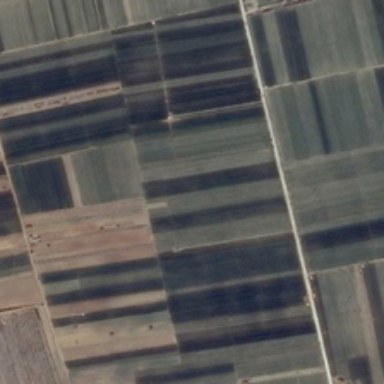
Many pieces of farmlands are in different green depths .